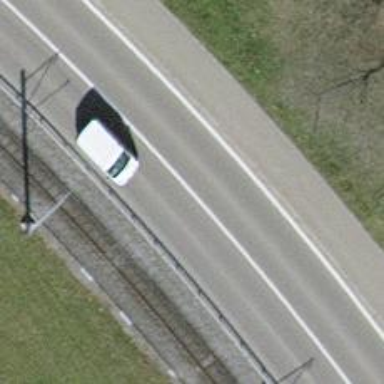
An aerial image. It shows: Asphalt road classified as primary highway.